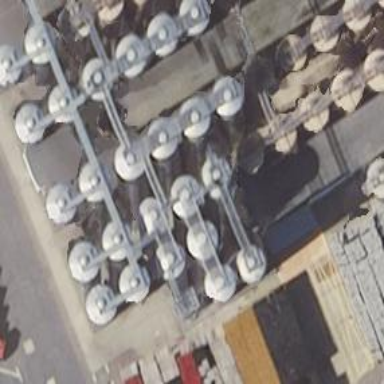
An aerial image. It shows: Storage tank with man-made structure.